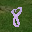
Label: 8